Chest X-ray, AP view. Patient: 42 years old, sex M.
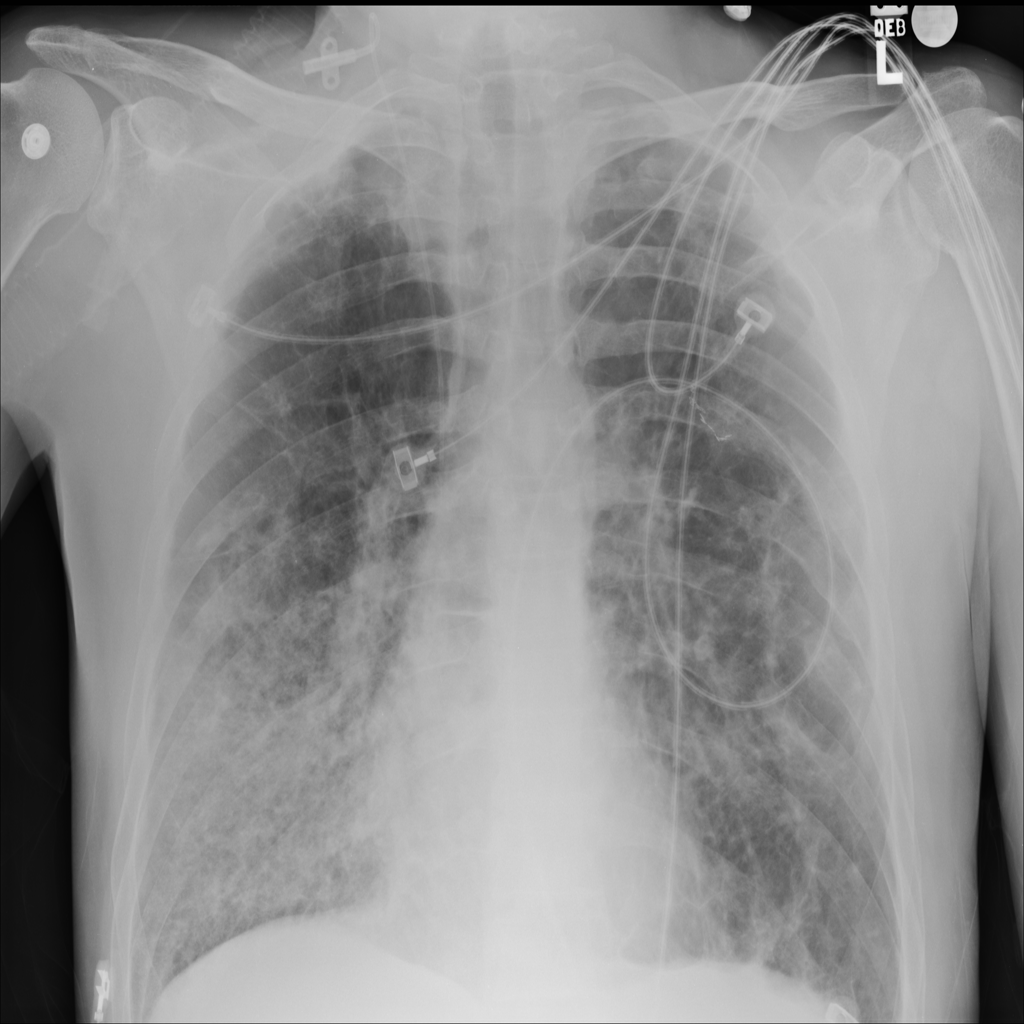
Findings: Infiltration